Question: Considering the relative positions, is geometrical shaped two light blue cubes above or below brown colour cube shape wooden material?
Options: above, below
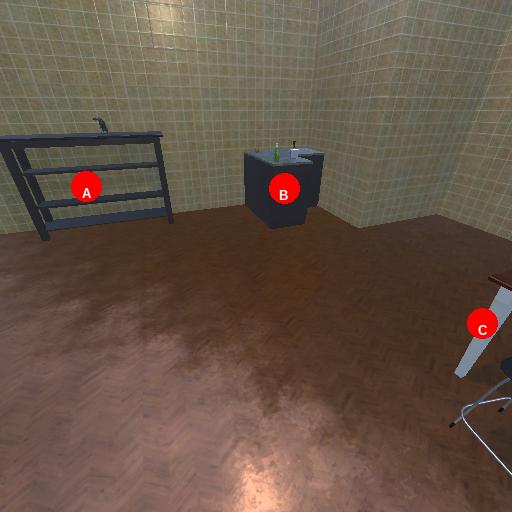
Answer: above